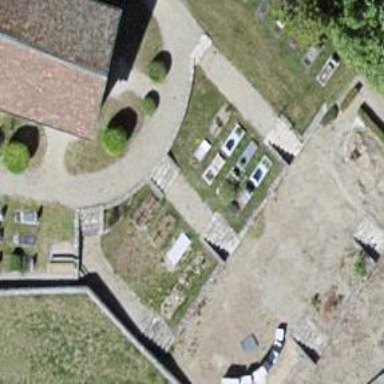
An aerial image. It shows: Cemetery.